Field crop: maize
Growth stage: 1
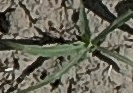
Species: sorghum